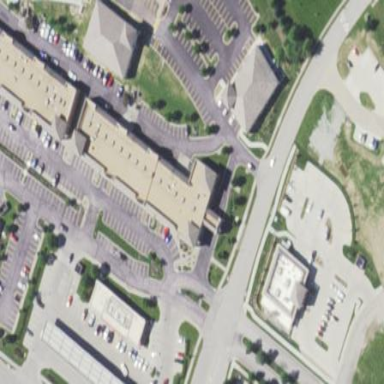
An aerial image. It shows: Retail building.